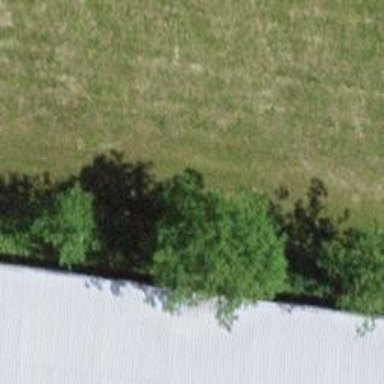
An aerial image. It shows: Urban tree with broadleaved semi-deciduous leaves.